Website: apple
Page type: billing-address
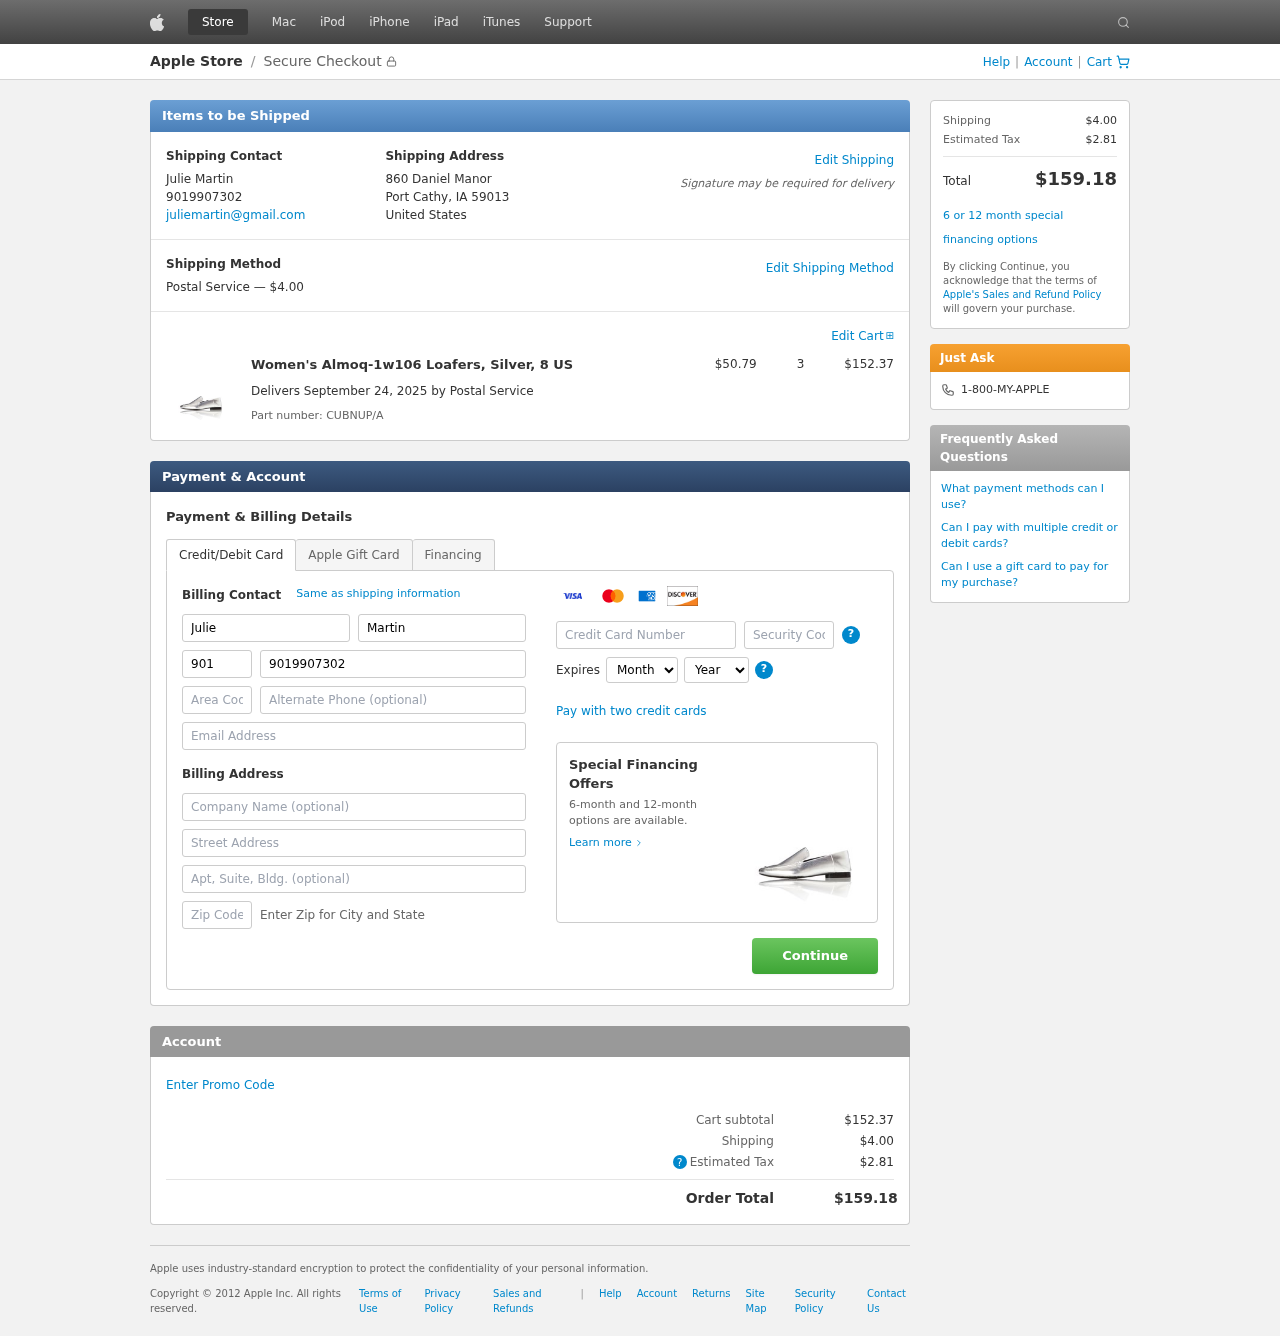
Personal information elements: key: PII_CARD_CVV
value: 330
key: PII_CARD_EXPIRY_MONTH
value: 12
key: PII_CARD_EXPIRY_YEAR
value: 28
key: PII_CARD_NUMBER
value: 2716 0992 2884 0792
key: PII_CITY_STATE_ZIP
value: Port Cathy, IA 59013
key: PII_COMPANY
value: Brewer Inc
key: PII_COUNTRY
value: United States
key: PII_EMAIL
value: juliemartin@gmail.com
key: PII_FIRSTNAME
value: Julie
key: PII_FULLNAME
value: Julie Martin
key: PII_LASTNAME
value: Martin
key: PII_PHONE
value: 9019907302
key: PII_PHONE_AREA
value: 901
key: PII_POSTCODE2
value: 40143
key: PII_STREET
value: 860 Daniel Manor
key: PII_STREET2
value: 511 Gardner Ports
Product elements: key: PRODUCT1_NAME
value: Women's Almoq-1w106 Loafers, Silver, 8 US
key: PRODUCT1_PRICE
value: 50.79
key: PRODUCT1_QUANTITY
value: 3
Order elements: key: ORDER_SHIPPING_COST
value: $4.00
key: ORDER_SUBTOTAL
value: $152.37
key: ORDER_DELIVERY_DATE
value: September 24, 2025
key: ORDER_PART_NUMBER
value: CUBNUP/A
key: ORDER_TAX
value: $2.81
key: ORDER_TOTAL
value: $159.18